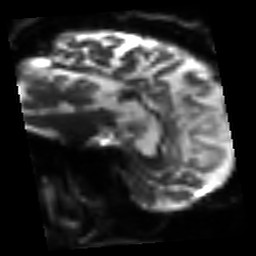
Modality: sbref
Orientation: sagittal
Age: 64
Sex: male
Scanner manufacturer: siemens
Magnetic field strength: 3 T
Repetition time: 3.2 s
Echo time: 0.081 s